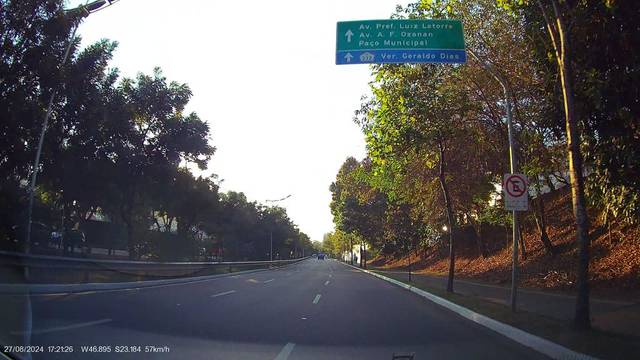
Region: Brazil
Coordinates: -23.184, -46.895